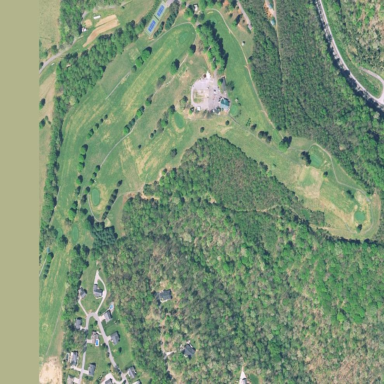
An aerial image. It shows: Golf course surrounded by greenery.